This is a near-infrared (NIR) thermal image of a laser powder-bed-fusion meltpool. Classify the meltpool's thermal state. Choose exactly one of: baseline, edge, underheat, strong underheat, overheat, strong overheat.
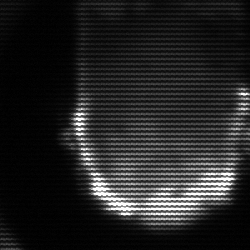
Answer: baseline